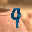
Label: 9